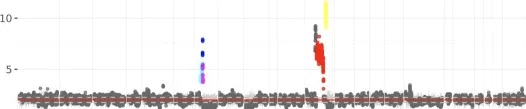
Whole-exome sequencing (WES) detected 7 mutations in the tumor, including amplification of MDM2, CDK6, CDK4, KMT2D, HGF and GRM3 and rearrangement of KMT2D. The most significant mutation was MDM2 amplification.
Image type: pathology (immunostaining)